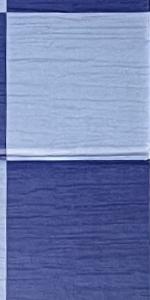
Label: Empty